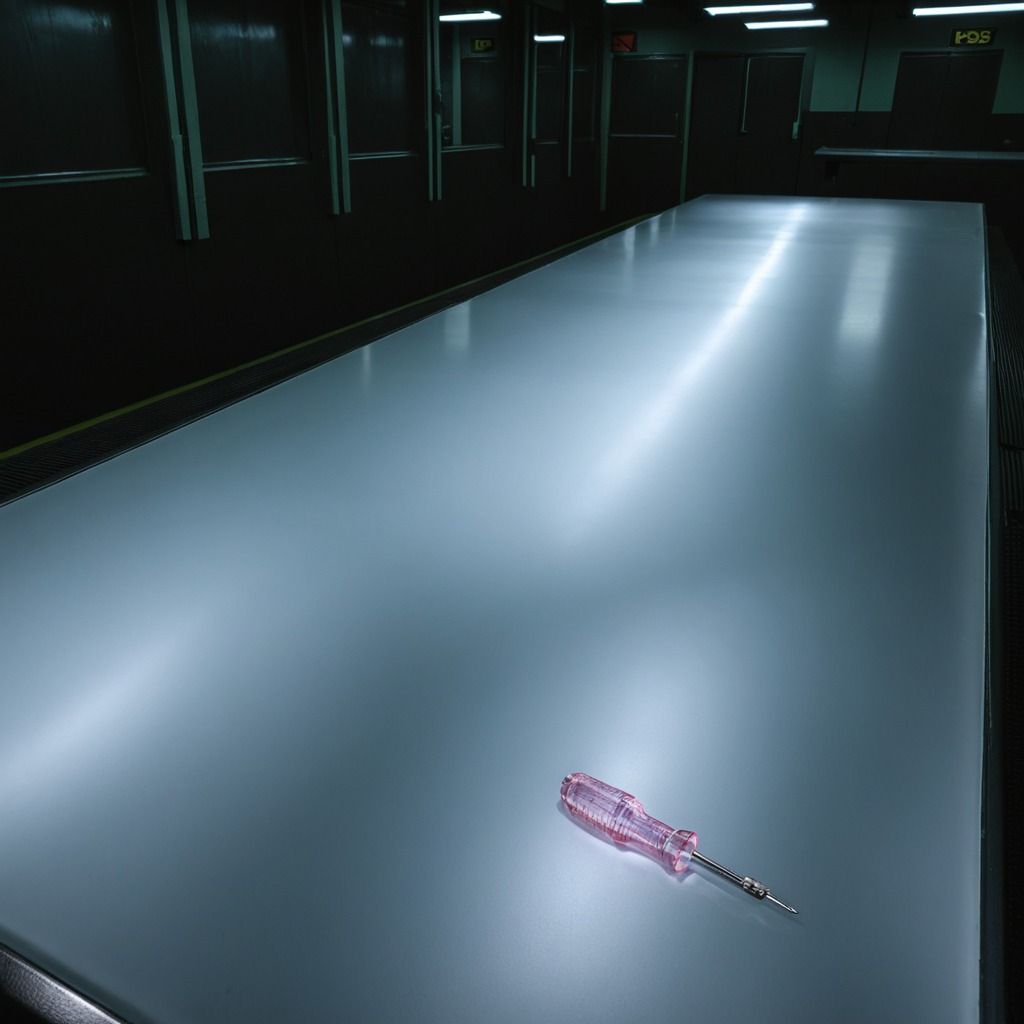
A screwdriver lying on a clean empty table in a railway signal maintenance room lit by harsh overhead fluorescents photorealistic surface textures crisp shadows high dynamic range